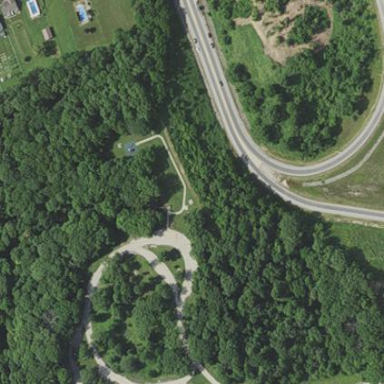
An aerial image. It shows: Rest area on the road.